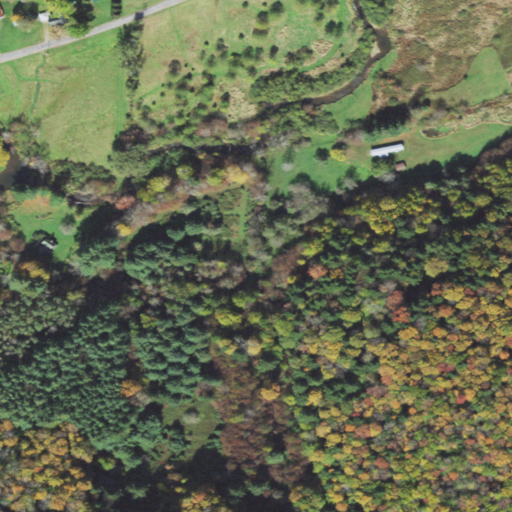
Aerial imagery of valley in Pennsylvania named Butternut Hollow containing mixed forest, pasture, evergreen forest, deciduous forest, open development, and barren land